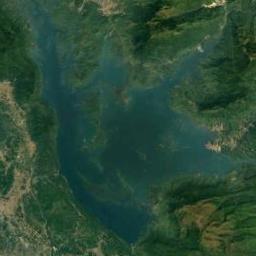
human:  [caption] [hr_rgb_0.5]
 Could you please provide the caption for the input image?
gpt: Many trees are around the lake .

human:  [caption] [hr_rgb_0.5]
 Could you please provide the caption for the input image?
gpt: An irregularly shaped pale blue lake surrounded by mountains with green vegetation .

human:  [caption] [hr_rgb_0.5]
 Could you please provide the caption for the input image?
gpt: The lake blends with the green space .

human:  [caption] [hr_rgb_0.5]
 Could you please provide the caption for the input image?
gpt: The lake with a border that is not obvious lies in a mountainous area covered with vegetation and the water is light blue .

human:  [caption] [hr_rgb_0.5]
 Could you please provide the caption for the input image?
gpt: There are green meadows and forests around the lake .